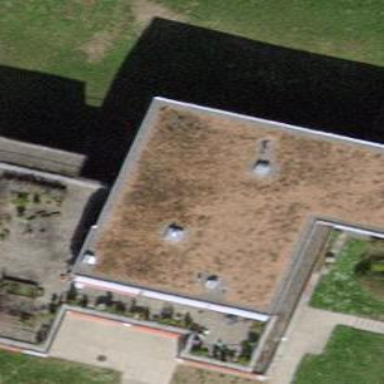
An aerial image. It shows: Plum-colored apartment building with grey roof.